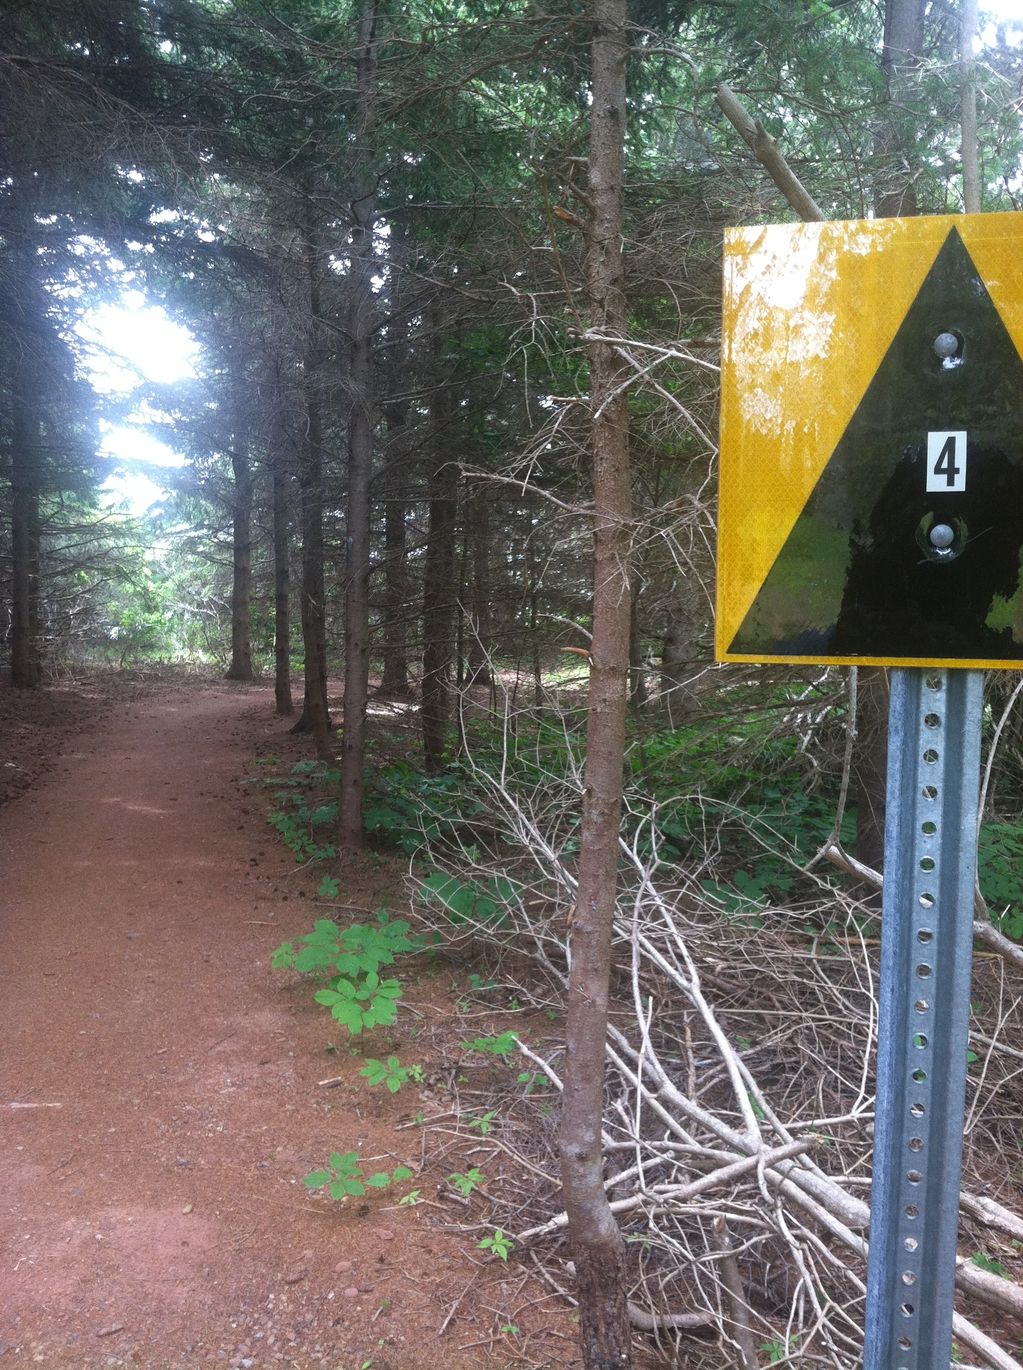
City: charlottetown